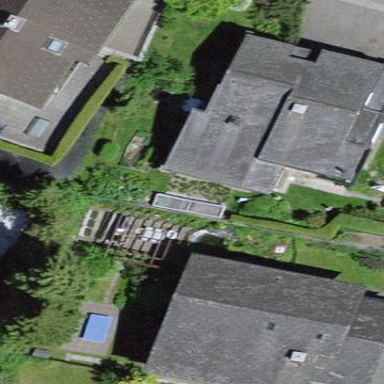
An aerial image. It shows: Hostel building.